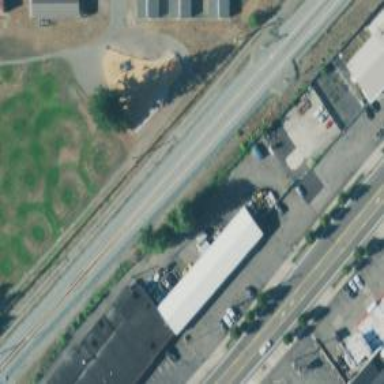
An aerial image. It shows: Convenience shop.